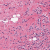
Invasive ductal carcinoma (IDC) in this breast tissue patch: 1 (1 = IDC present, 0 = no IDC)